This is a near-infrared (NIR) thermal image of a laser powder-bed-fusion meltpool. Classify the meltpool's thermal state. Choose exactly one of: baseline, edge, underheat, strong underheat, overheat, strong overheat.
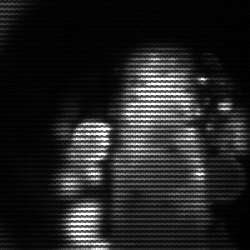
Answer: strong underheat